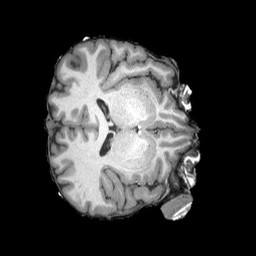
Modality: T1w
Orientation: axial
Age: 20
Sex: female